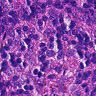
Metastatic tissue present: no